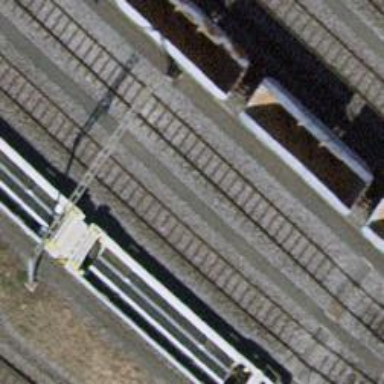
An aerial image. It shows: Railway yard with one track.